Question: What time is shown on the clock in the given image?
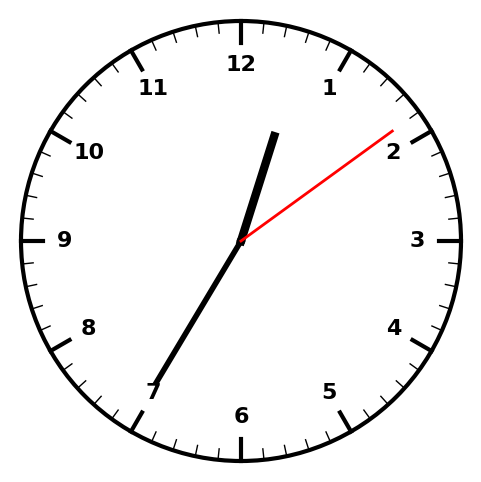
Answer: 12:35:09